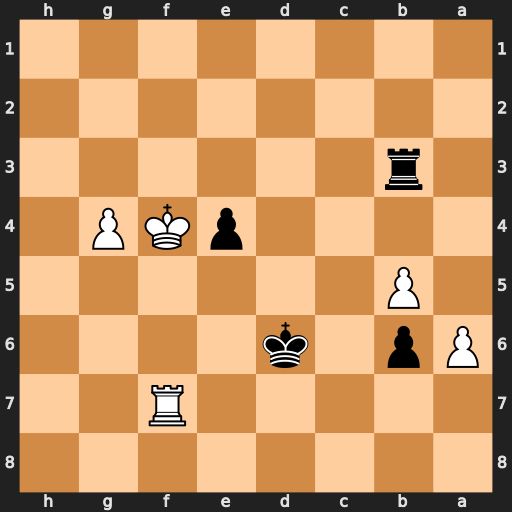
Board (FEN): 8/5R2/Pp1k4/1P6/4pKP1/1r6/8/8
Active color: b
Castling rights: -
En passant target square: -
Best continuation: Rf3+ Kxe4 Rxf7